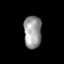
Tissue: skin
Cell type: Epithelial cells
Senescence score: 0.2663
Nuclear area (px): 563
Mean DAPI intensity: 153.783